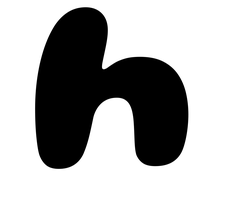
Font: Gluten_Bold